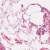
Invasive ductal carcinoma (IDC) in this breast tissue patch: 0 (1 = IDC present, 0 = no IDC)